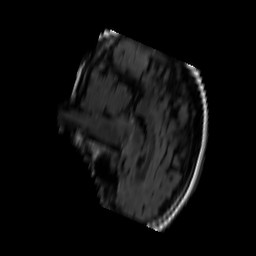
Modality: FLAIR
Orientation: sagittal
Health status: ill
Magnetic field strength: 3 T